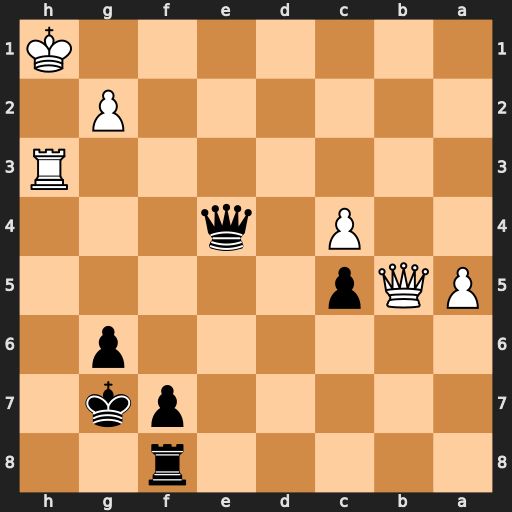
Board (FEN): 5r2/5pk1/6p1/PQp5/2P1q3/7R/6P1/7K
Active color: b
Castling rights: -
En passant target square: -
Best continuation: Qe1+ Kh2 Qe5+